Interaction volume radius: 5 \u00c5
Interaction volume height: 15 \u00c5
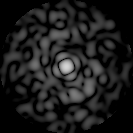
Disorder parameter: 0.8344